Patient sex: F
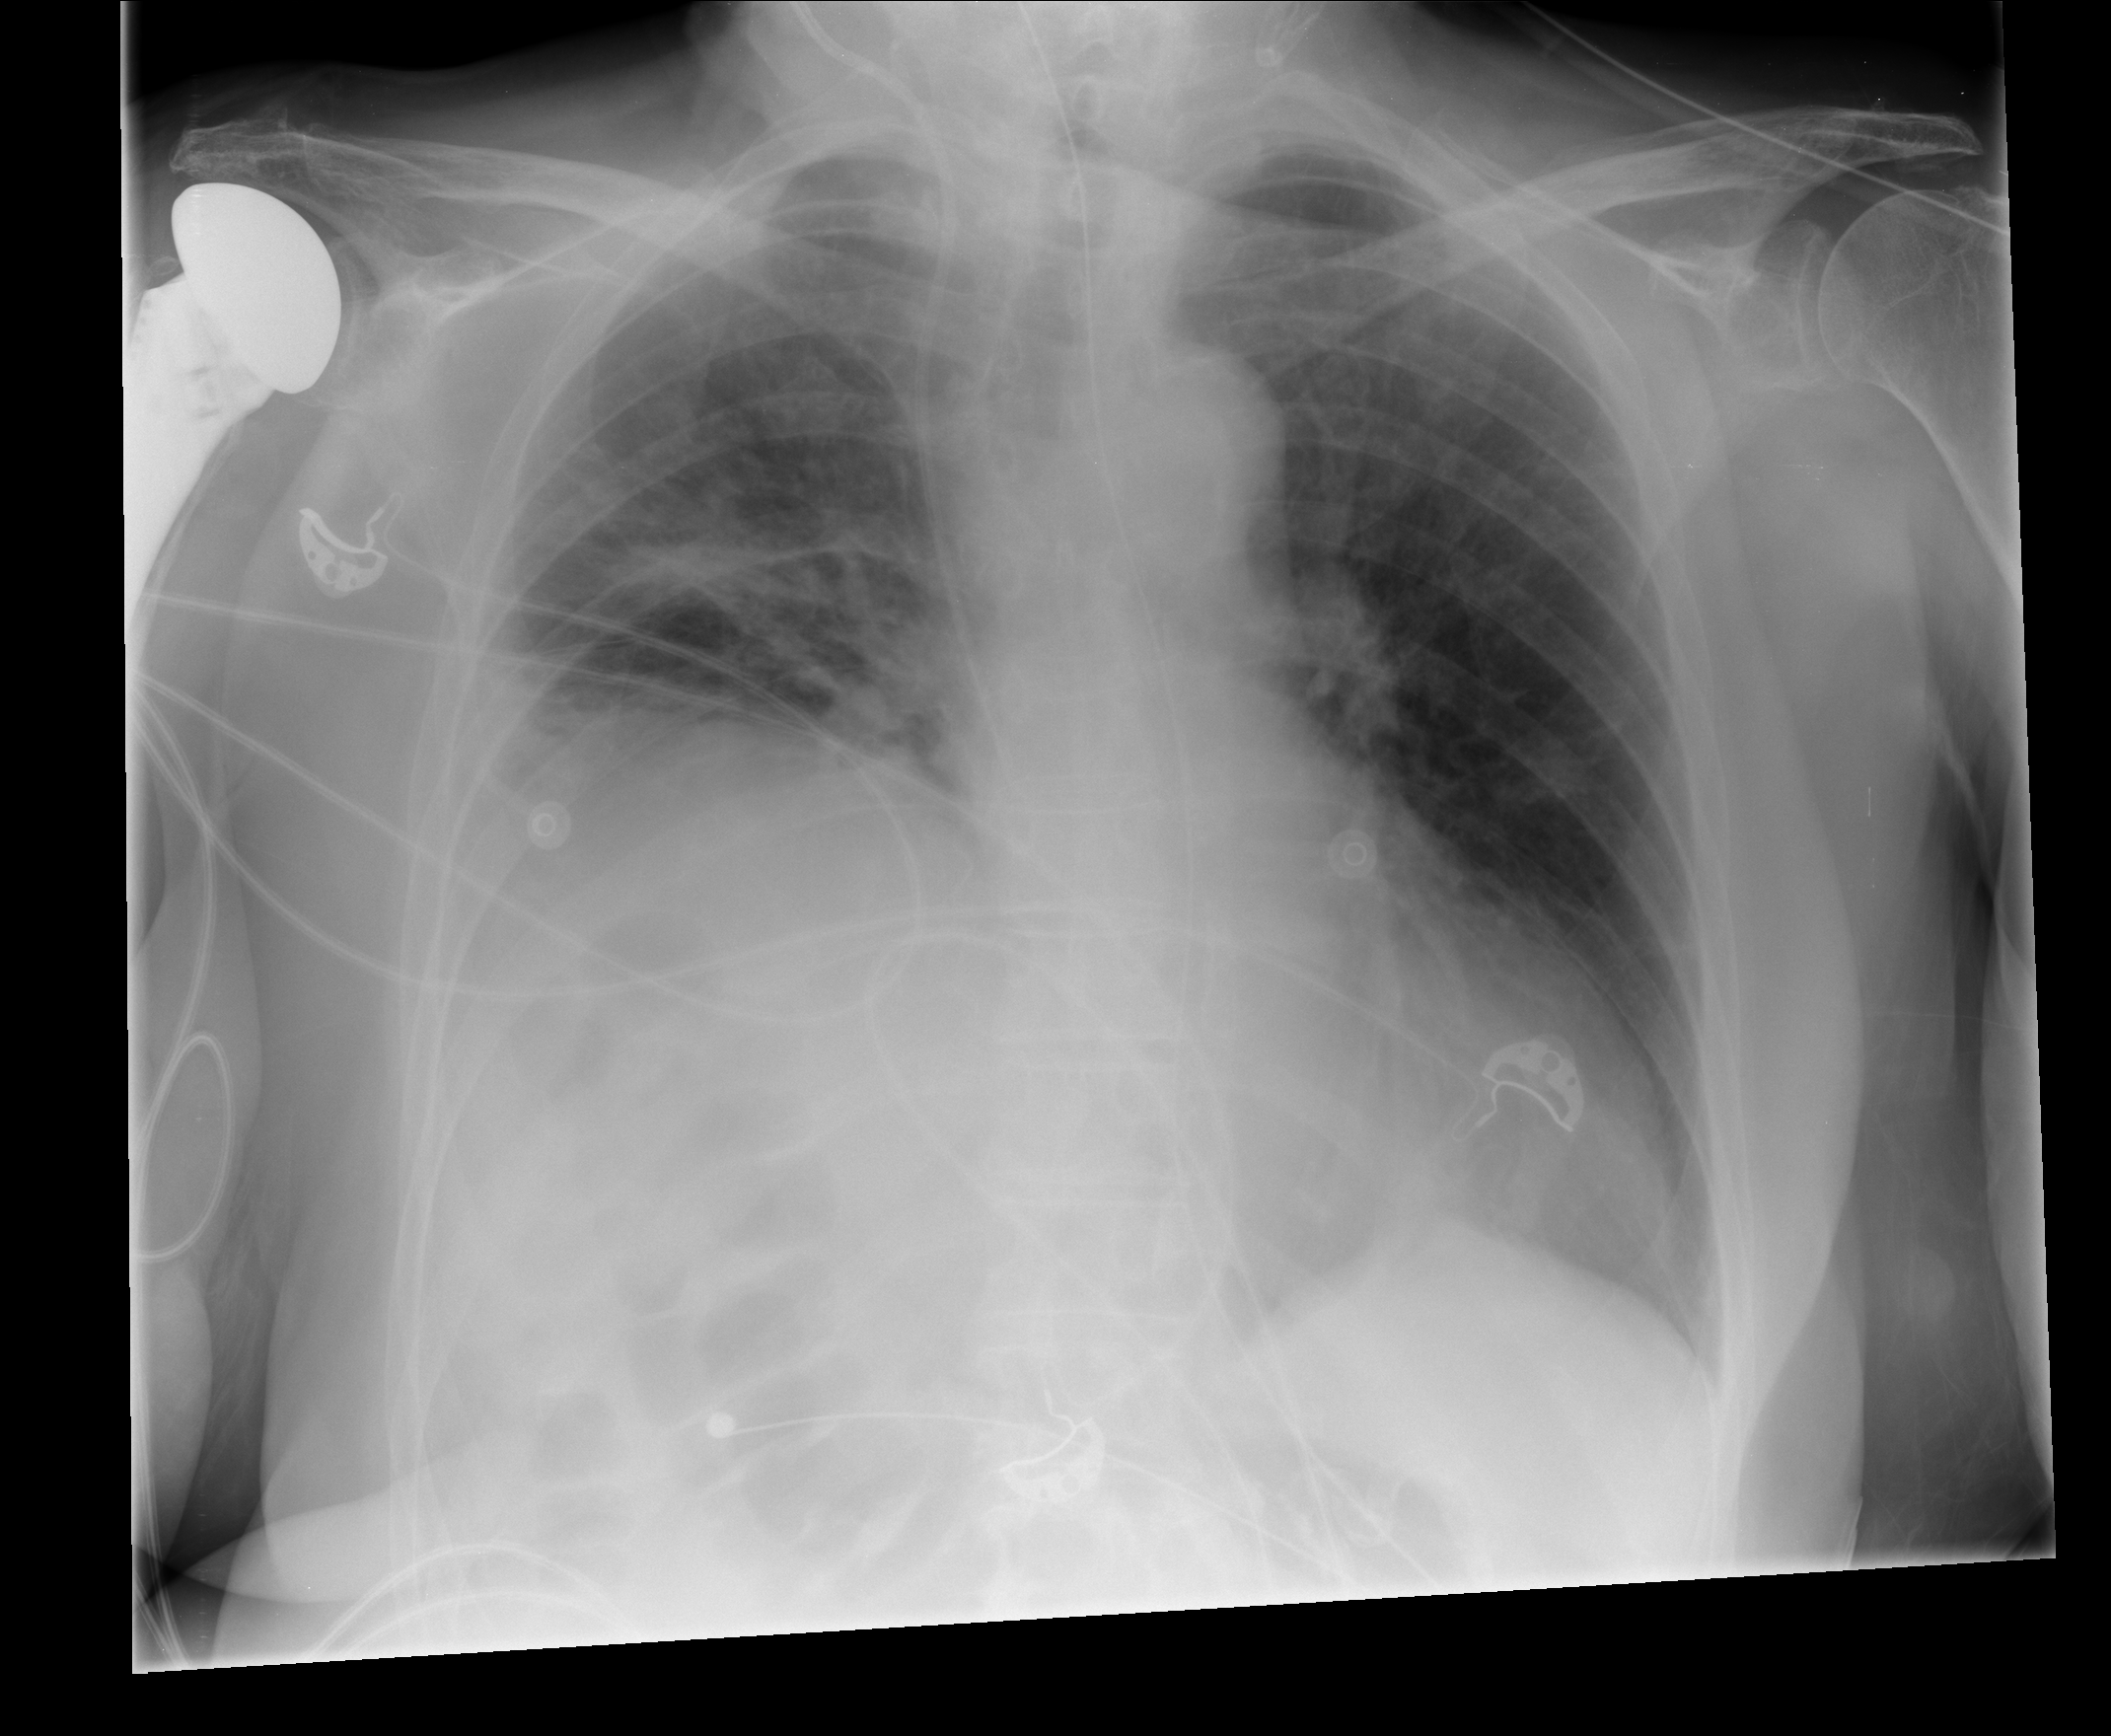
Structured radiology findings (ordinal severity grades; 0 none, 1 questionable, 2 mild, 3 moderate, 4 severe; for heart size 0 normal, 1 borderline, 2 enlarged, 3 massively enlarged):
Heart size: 0
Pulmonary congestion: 2
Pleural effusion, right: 2
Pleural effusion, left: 0
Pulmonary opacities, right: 3
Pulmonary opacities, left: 2
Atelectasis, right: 2
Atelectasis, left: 0